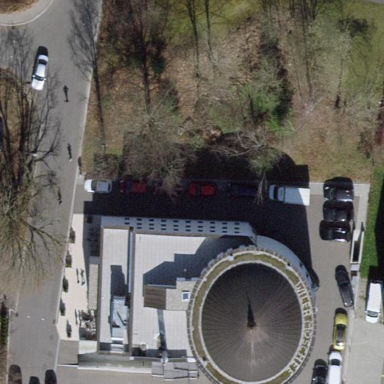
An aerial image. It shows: Building part with dome-shaped roof.